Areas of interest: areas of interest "Financial and Insurance Institution"
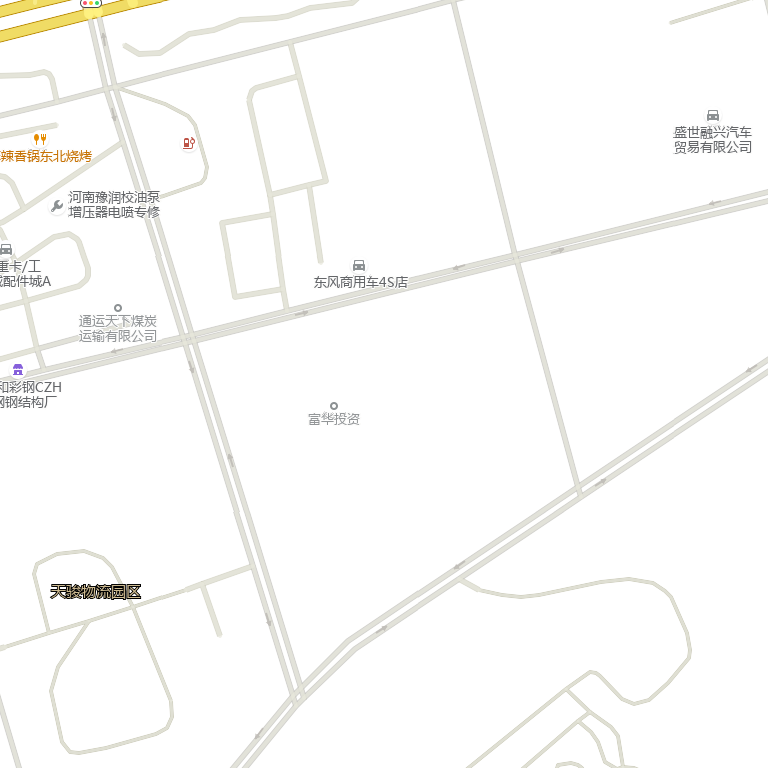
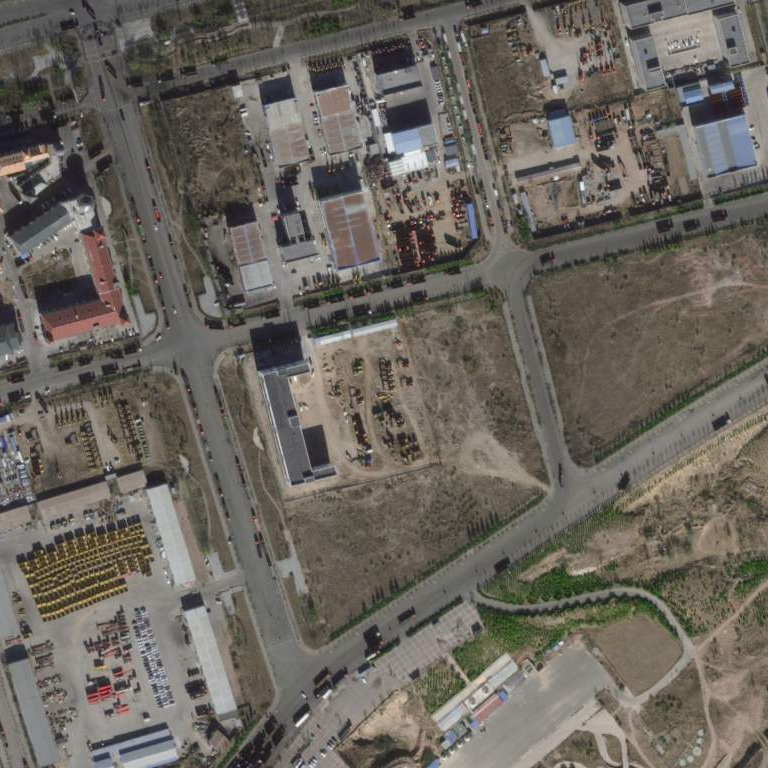